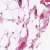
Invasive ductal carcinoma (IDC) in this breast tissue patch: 0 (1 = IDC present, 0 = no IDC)